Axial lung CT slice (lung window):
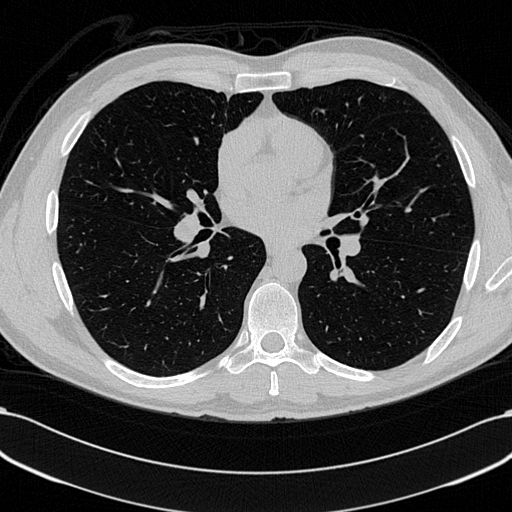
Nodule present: no